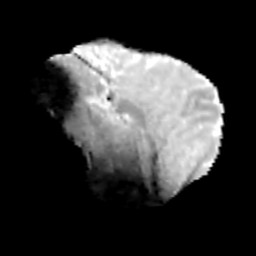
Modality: MD
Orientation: sagittal
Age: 13
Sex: male
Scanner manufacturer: siemens
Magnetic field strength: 3 T
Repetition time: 3.8 s
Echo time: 0.07 s